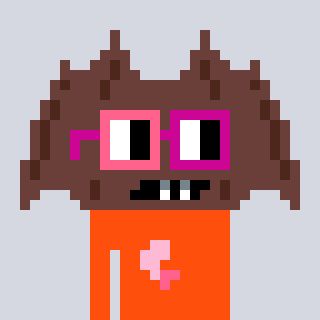
a pixel art character with square pink and red glasses, a bat-shaped head and a orange-colored body on a cool background